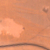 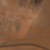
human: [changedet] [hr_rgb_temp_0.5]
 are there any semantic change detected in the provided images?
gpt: No change was made.